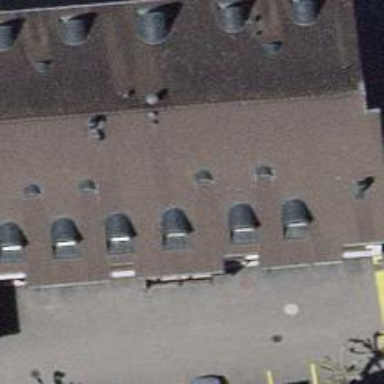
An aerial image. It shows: Police building.